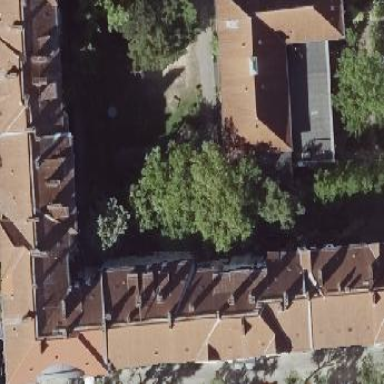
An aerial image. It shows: Hipped roof on residential building.